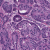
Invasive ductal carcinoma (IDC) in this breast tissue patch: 1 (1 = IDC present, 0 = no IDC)